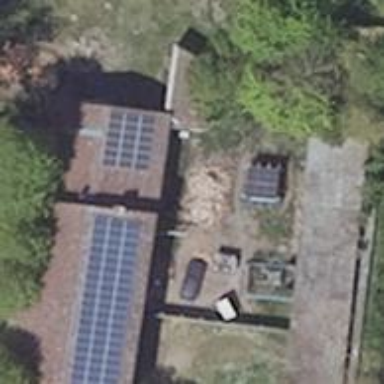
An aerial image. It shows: Solar photovoltaic panel generator producing electricity as small installation.